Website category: university
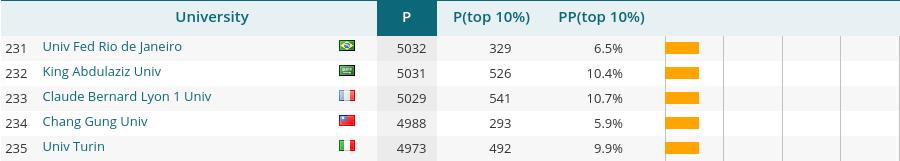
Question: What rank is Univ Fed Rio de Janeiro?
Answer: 231

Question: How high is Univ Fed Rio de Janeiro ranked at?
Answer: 231

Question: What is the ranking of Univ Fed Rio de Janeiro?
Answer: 231

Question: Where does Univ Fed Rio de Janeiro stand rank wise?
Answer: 231

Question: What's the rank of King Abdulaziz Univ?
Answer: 232

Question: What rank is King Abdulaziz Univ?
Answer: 232

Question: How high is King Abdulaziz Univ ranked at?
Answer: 232

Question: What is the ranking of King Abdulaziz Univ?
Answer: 232

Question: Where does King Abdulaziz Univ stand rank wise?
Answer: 232

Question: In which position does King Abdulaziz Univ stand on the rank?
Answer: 232

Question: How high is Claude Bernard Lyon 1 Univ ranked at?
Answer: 233

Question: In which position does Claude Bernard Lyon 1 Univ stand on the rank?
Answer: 233

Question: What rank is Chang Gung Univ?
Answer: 234

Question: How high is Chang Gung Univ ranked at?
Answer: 234

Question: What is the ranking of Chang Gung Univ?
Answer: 234

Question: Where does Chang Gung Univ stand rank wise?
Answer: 234

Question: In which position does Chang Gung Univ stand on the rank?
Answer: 234

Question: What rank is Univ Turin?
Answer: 235

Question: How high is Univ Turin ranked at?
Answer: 235

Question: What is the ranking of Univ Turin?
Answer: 235

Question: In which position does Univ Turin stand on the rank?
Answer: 235

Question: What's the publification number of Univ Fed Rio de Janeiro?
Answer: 5032

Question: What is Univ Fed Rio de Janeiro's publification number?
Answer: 5032

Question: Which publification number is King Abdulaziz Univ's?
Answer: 5031

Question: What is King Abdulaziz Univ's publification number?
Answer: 5031

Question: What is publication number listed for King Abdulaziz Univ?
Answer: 5031

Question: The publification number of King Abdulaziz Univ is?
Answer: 5031

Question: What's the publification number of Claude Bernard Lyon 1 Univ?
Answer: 5029

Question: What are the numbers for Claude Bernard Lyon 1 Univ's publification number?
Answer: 5029

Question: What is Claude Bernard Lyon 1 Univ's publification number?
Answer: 5029

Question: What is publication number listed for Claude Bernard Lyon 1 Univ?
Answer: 5029

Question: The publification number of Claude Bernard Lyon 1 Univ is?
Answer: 5029

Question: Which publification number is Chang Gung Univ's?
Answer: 4988

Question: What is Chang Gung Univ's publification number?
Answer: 4988

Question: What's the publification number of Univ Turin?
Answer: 4973

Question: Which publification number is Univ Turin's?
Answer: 4973

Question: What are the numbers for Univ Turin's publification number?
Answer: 4973

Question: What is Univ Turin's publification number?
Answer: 4973

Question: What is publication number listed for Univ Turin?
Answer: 4973

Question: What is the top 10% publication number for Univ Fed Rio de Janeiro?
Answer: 329

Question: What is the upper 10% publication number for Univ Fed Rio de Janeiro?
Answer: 329

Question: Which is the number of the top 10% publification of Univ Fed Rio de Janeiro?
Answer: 329

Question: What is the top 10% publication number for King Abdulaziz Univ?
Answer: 526

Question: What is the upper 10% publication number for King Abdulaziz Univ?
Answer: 526

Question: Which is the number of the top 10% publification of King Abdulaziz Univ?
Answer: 526

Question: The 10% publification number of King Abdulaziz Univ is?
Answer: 526

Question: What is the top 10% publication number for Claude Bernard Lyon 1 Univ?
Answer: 541

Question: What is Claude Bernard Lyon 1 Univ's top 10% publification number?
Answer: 541

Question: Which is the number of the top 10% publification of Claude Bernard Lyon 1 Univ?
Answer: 541

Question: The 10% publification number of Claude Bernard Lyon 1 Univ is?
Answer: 541

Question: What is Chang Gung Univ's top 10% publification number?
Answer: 293

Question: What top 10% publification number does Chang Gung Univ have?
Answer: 293

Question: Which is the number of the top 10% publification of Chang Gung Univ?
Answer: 293

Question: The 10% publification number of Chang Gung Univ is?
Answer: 293

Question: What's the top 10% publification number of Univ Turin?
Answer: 492

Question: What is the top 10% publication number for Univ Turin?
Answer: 492

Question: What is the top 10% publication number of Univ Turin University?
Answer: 492

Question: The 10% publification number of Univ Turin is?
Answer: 492

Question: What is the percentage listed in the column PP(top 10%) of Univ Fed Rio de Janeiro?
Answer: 6.5%

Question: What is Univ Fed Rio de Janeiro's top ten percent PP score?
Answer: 6.5%

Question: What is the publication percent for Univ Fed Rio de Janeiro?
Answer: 6.5%

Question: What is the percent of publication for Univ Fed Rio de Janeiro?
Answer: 6.5%

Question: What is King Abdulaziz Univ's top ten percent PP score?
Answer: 10.4%

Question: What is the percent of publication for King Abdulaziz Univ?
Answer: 10.4%